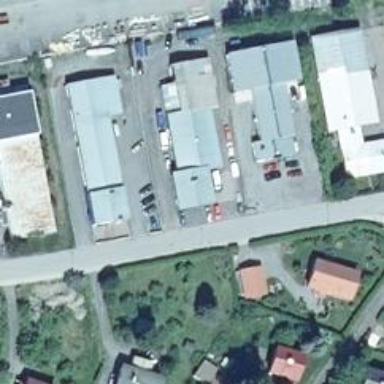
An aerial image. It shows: Car rental facility.